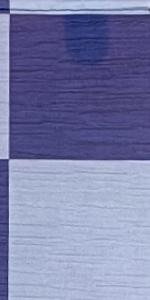
Label: Empty